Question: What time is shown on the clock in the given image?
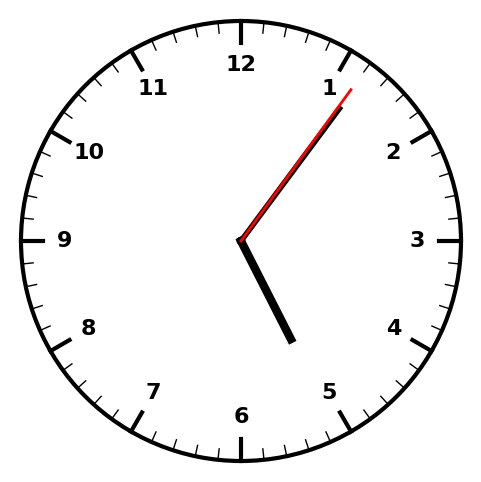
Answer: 05:06:06